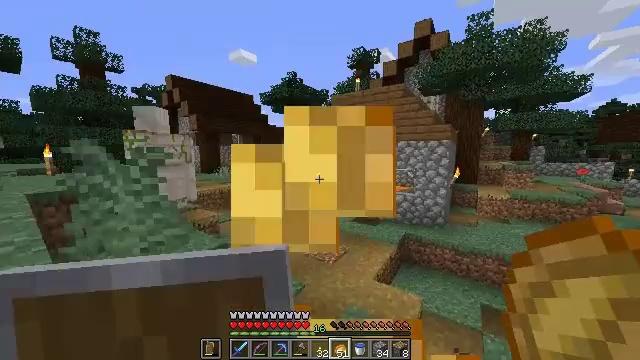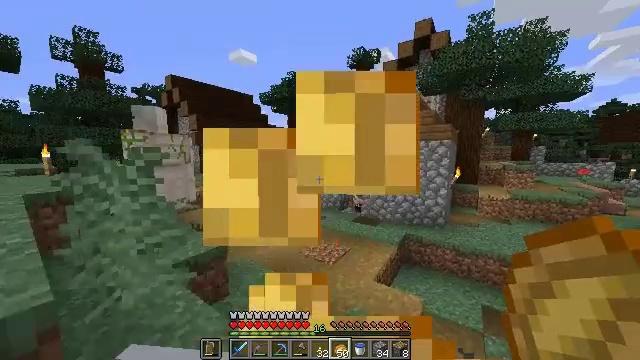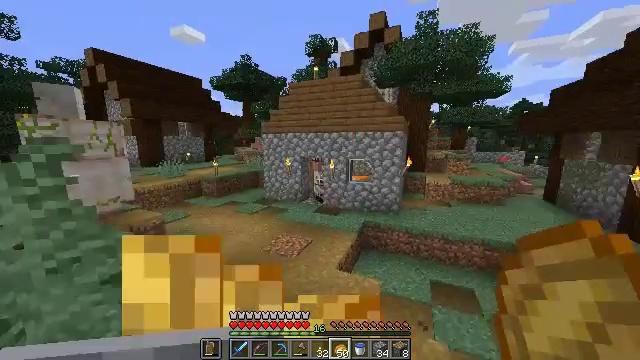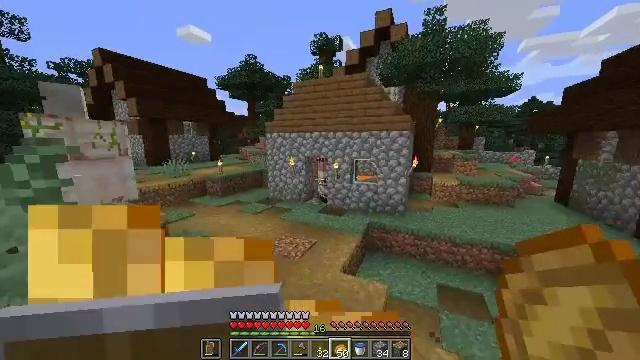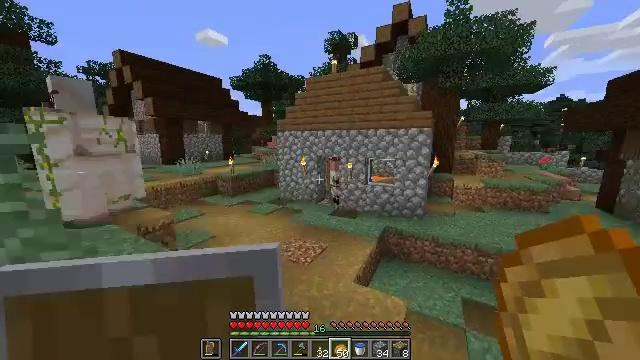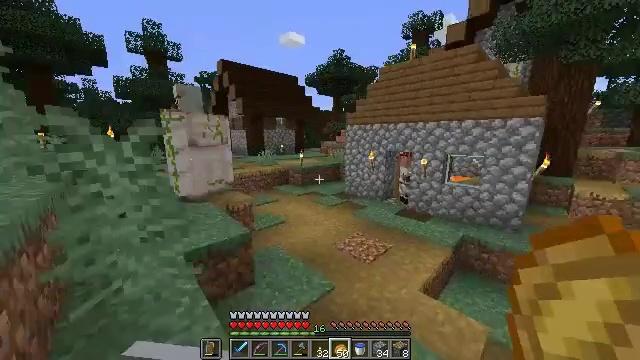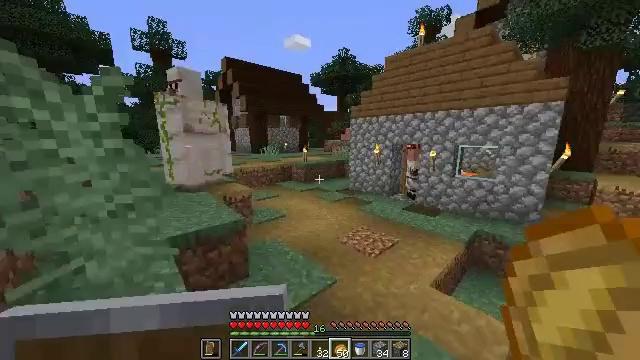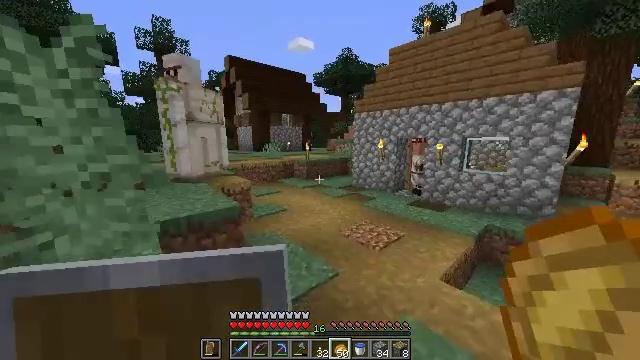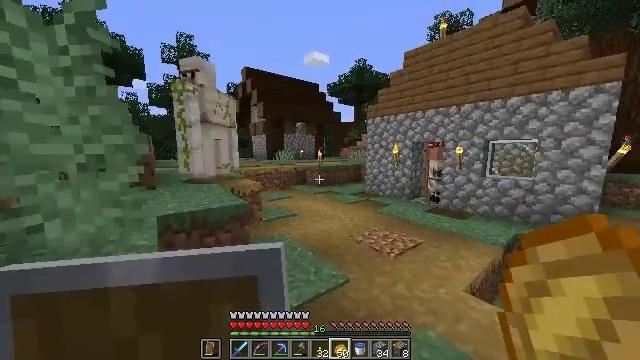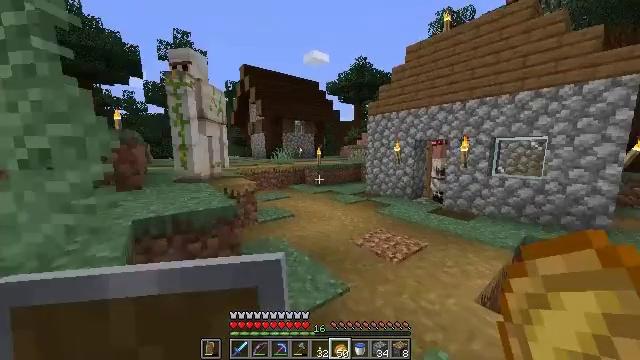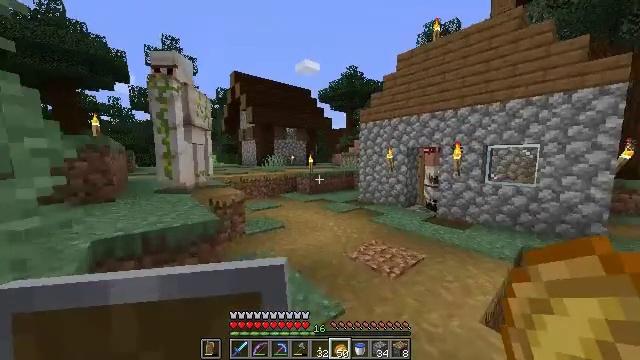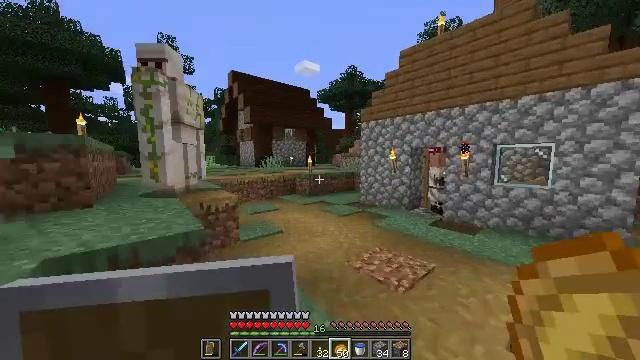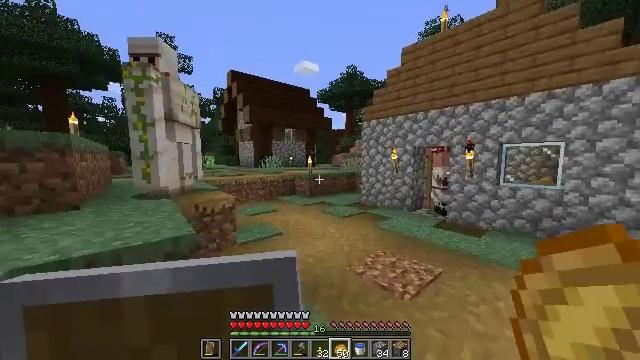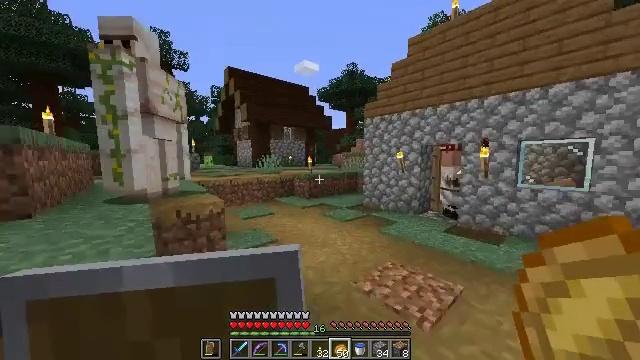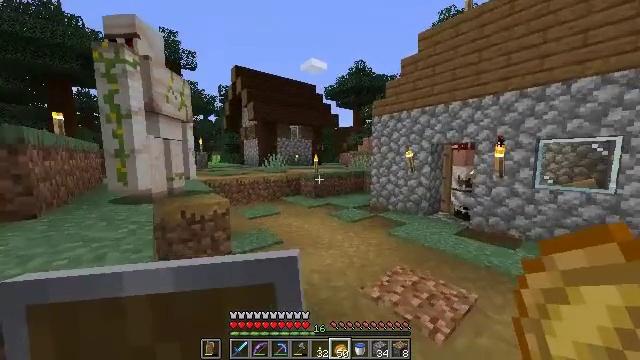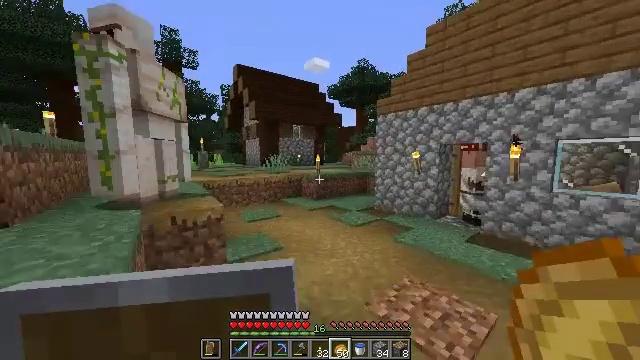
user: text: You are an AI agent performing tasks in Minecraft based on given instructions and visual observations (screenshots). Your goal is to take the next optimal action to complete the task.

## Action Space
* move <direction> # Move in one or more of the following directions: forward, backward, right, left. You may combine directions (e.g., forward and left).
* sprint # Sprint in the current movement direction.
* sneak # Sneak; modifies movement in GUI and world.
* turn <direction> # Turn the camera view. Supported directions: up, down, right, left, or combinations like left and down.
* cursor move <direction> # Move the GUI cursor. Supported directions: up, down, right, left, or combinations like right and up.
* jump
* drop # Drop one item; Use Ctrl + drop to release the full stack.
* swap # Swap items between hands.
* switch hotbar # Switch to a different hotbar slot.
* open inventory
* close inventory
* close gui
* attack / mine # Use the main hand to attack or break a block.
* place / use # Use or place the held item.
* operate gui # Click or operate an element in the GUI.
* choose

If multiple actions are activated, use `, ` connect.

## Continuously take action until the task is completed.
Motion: motion action
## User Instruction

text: Attack the torch to pick it up.
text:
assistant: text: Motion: move forward, use / place
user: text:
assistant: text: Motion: move forward, turn right and down, use / place
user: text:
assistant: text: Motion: move forward, turn left, use / place
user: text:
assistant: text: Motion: move forward, turn left, use / place
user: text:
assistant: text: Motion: move forward, sprint, turn left and down, use / place
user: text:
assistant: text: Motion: move forward, sprint, turn left
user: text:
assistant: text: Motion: move forward
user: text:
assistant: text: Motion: move forward, turn left and up
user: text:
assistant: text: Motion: move forward
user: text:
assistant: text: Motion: move forward, turn right and up
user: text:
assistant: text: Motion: move forward, sprint
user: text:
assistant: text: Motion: move forward, sprint
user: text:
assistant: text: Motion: move forward
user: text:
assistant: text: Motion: move forward, turn left
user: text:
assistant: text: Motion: move forward
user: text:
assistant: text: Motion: move forward, turn left
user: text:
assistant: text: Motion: move forward, turn left
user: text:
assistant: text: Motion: move forward, turn left
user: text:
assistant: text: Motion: move forward
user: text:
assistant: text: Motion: move forward, sprint
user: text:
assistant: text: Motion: move forward, sprint
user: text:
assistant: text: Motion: move forward
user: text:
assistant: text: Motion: move forward
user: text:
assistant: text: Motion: move forward
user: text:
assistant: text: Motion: move forward
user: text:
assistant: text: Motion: move forward, turn left
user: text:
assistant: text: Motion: move forward, turn left
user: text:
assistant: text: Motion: move forward, turn left
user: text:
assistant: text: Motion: move forward
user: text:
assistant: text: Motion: move forward